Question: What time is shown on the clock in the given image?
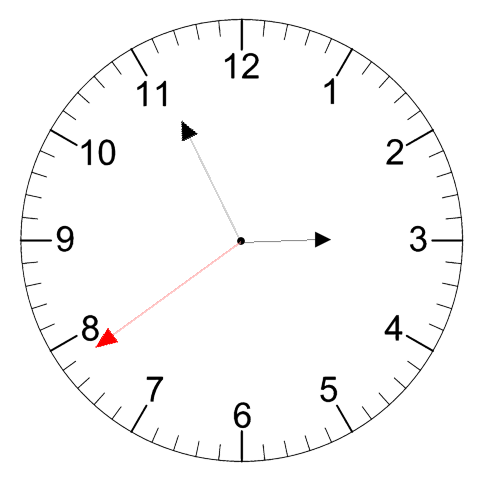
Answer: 02:55:39